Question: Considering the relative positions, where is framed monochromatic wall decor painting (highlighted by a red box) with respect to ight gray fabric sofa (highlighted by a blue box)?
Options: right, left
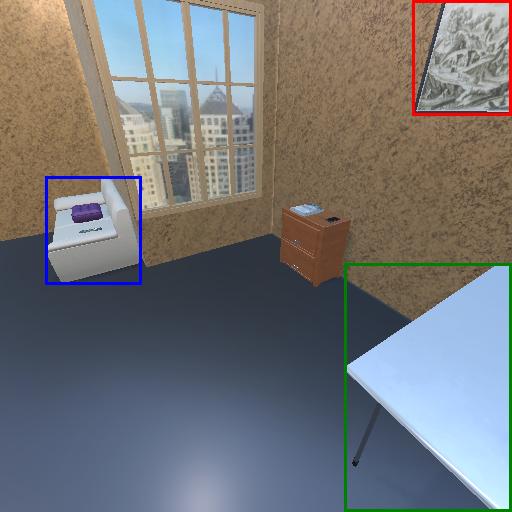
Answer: right